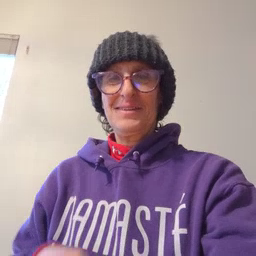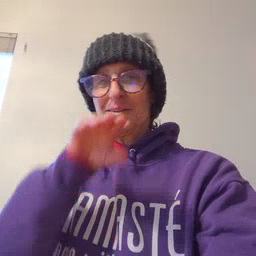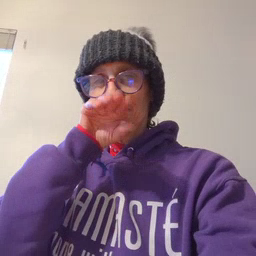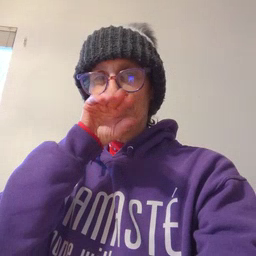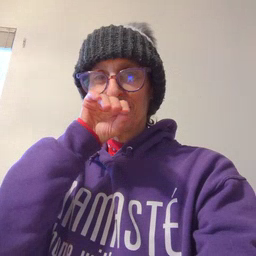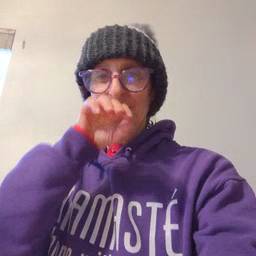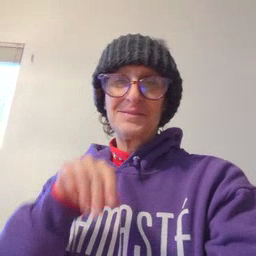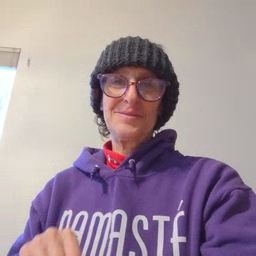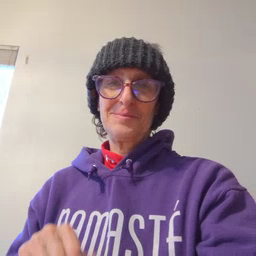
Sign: goose